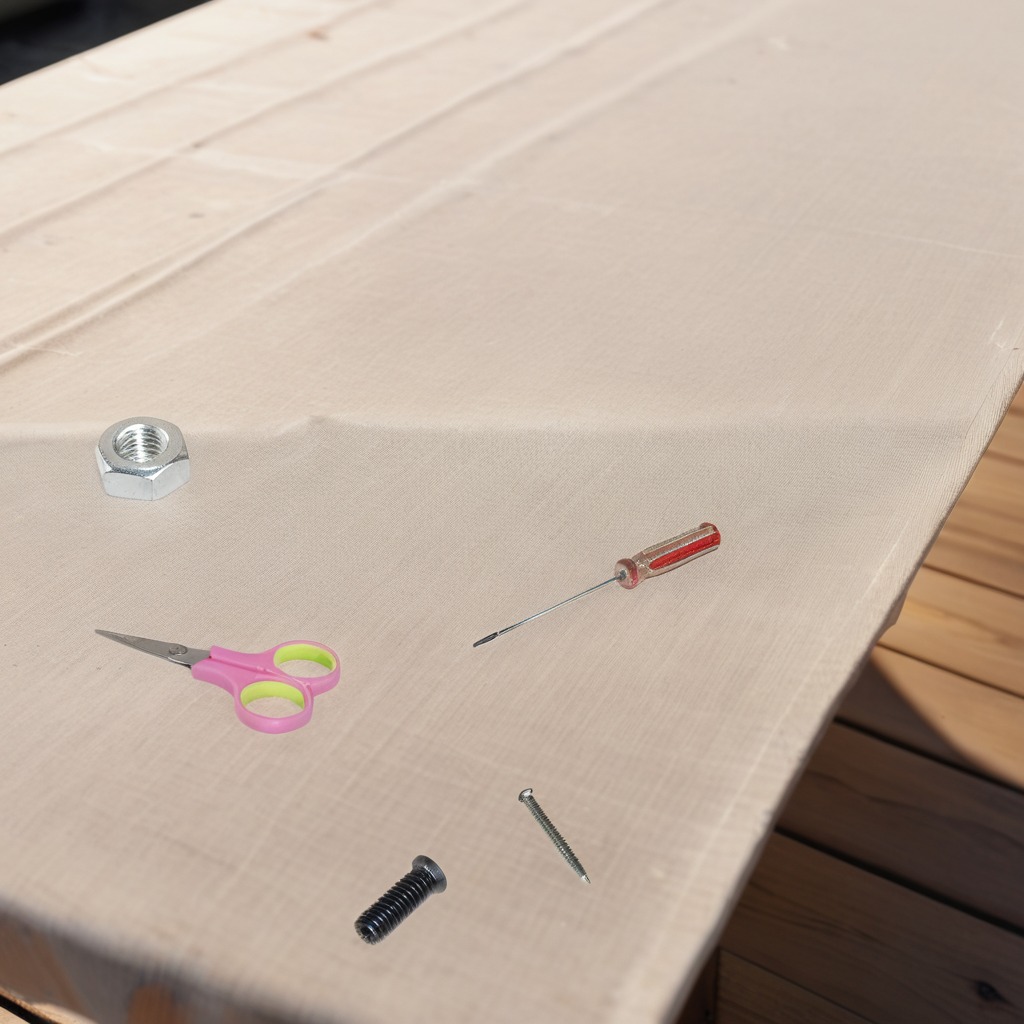
A metal machine screw, a coiled metal spring, a screwdriver, a metal nut, and a pair of scissors are lying on the wooden table in an outdoor workshop during daytime bright natural light soft shadows worn but beneath the cloth.